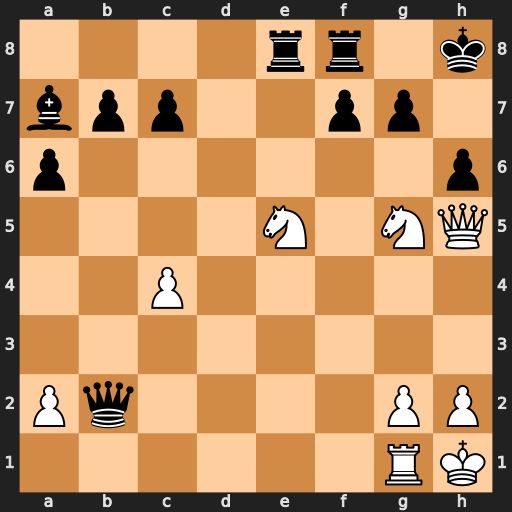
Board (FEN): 4rr1k/bpp2pp1/p6p/4N1NQ/2P5/8/Pq4PP/6RK
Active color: w
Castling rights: -
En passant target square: -
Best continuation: Nexf7+ Kg8 Qg6 hxg5 Nxg5 Qxg2+ Kxg2